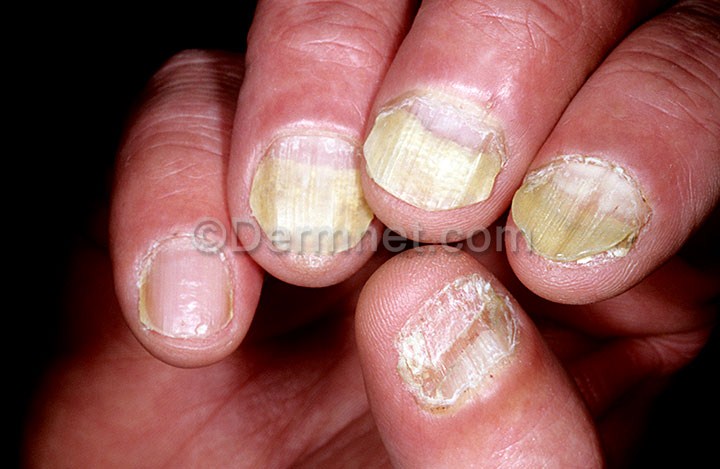
Disease: Nail Fungus and other Nail Disease